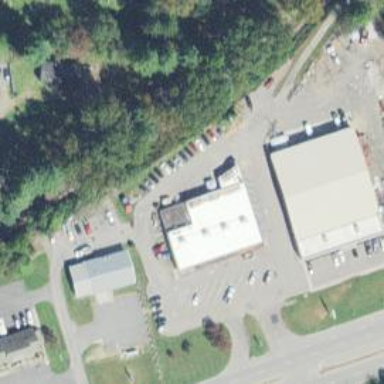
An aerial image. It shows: Healthcare clinic is depicted in the image.